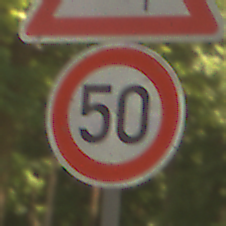
Verkehrszeichen: Geschwindigkeit50
Zusatzzeichen oben: SeitenwindVonRechts
Umgebung: Outdoor, Nature
Tageszeit: Midday
Wetter: PartlyCloudy
Licht: Natural
Jahreszeit: NotSpecified
Kontrast: LowContrast